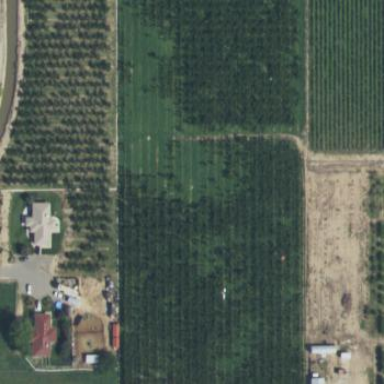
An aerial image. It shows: Orchard planted with peach trees.